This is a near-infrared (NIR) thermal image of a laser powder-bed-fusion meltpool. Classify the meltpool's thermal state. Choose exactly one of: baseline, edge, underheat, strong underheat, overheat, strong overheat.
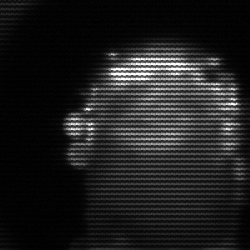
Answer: baseline